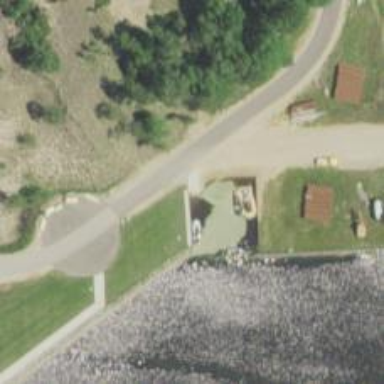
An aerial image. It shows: Slipway road for service vehicles.